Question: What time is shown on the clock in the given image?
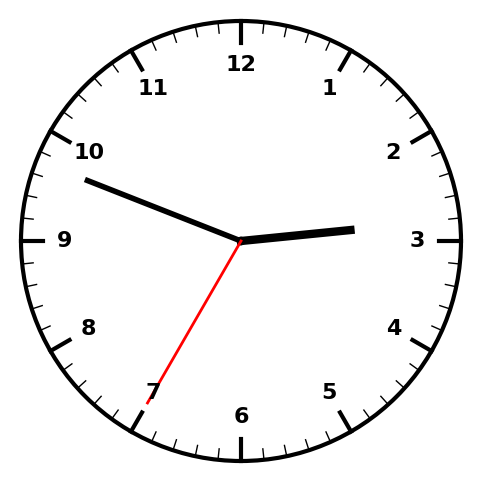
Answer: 02:48:35